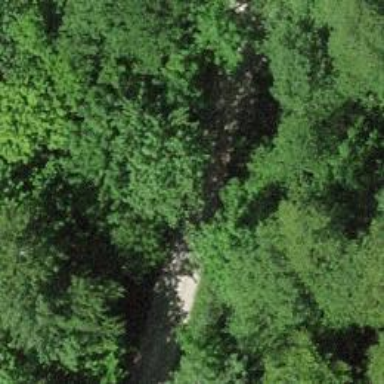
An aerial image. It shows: Culvert tunnel.